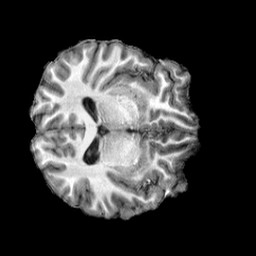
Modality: T1w
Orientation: axial
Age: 20
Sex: male
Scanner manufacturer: siemens
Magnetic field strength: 3 T
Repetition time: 2.5 s
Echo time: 0.00222 s